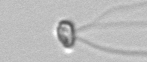
Label: flagellate